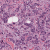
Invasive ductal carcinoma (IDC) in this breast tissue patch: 1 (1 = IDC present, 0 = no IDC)